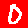
Digit: 0